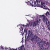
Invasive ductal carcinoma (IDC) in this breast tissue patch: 1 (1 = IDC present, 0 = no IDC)